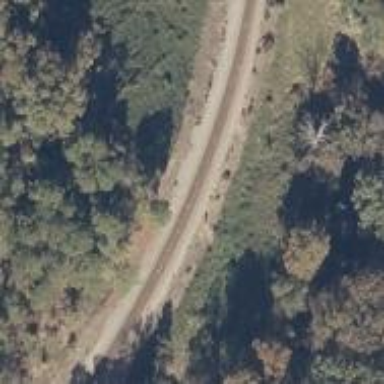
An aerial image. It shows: Railway track.